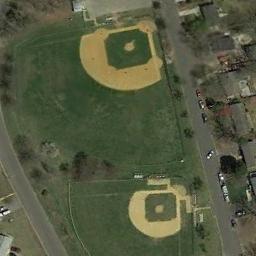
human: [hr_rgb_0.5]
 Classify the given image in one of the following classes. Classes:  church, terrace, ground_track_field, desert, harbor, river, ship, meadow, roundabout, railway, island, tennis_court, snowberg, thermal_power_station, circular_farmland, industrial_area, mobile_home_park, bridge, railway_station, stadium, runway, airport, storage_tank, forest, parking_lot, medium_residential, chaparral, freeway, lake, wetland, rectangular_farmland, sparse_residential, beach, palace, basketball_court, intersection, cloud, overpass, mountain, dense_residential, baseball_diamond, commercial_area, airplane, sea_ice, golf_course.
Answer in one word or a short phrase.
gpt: baseball_diamond